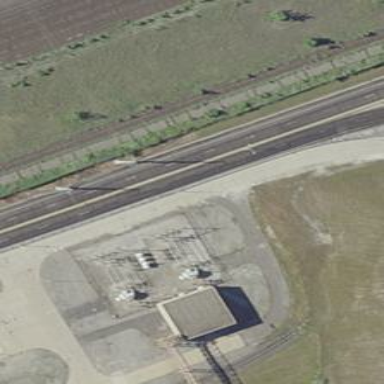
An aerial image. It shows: Switch for power supply.